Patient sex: M
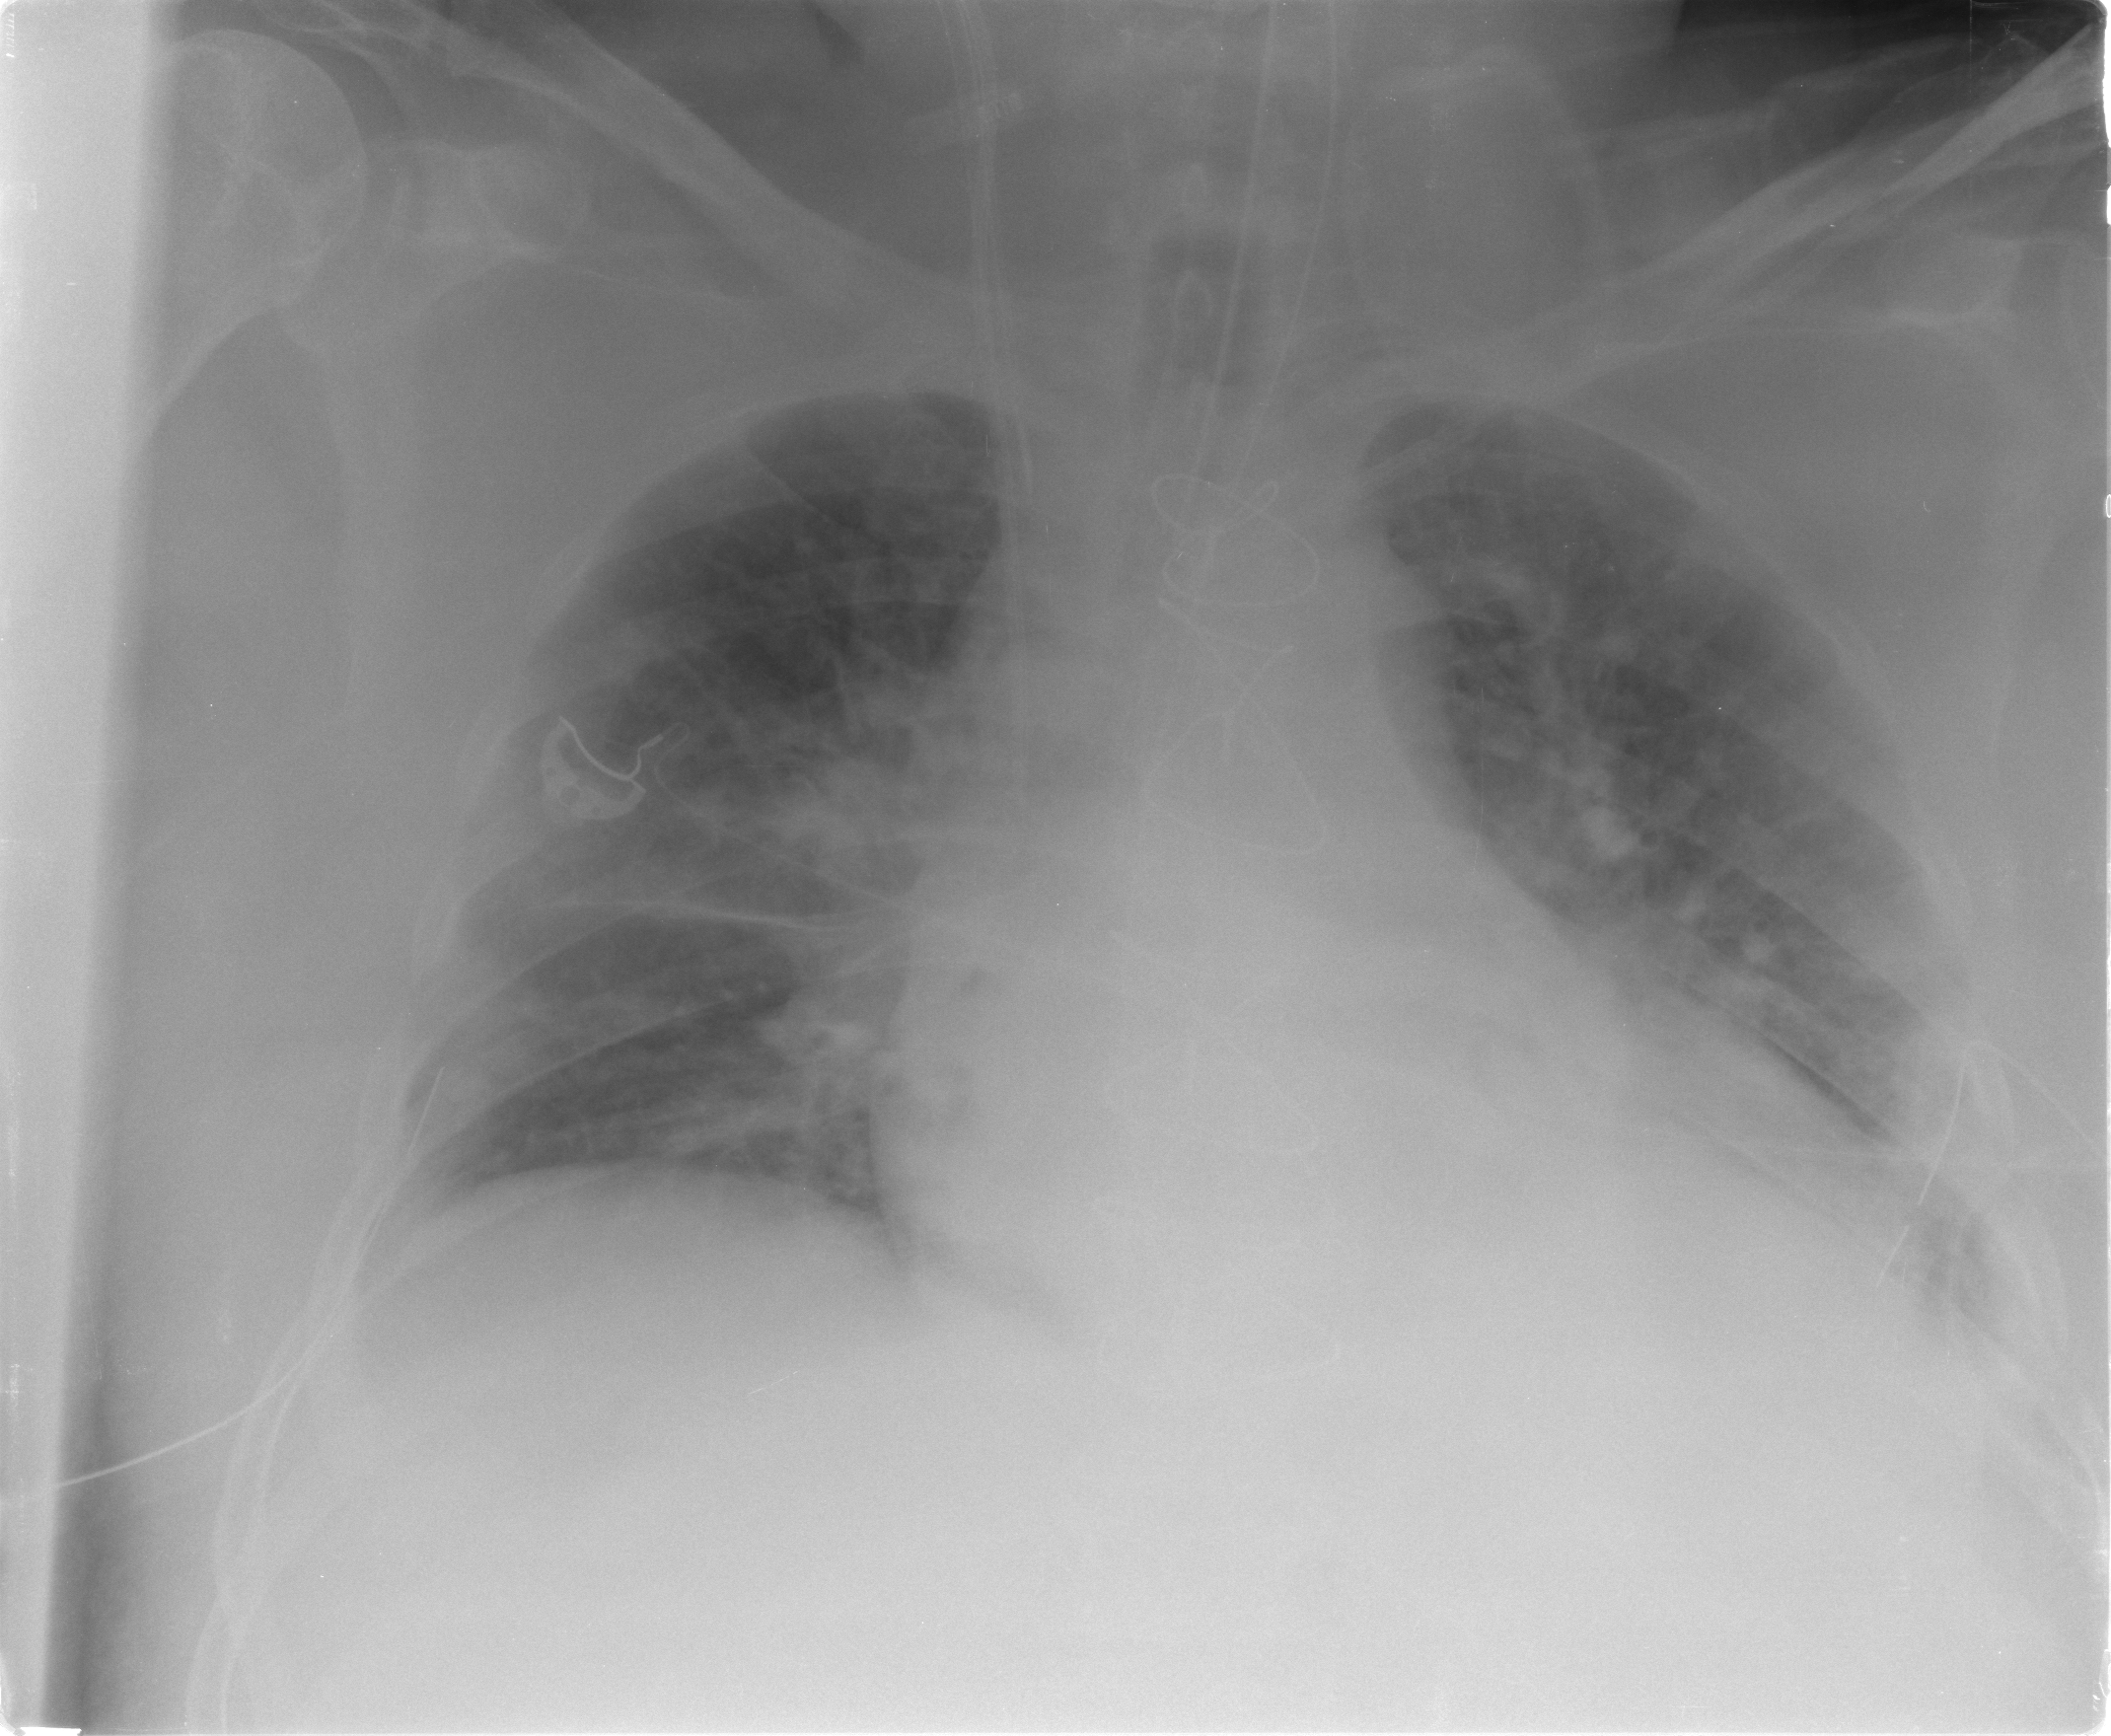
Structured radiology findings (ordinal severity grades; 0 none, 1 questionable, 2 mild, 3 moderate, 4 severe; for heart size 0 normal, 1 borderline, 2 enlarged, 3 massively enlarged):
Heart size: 2
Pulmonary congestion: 2
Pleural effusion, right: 0
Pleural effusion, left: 2
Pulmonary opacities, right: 1
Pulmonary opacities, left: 1
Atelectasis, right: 2
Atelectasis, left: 2